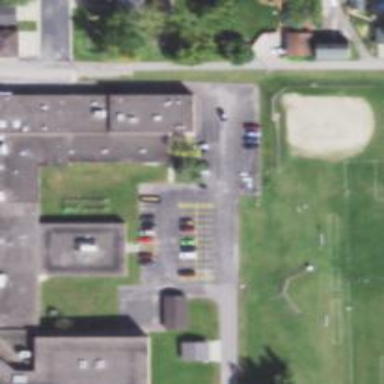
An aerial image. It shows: School driveway surfaced with asphalt.